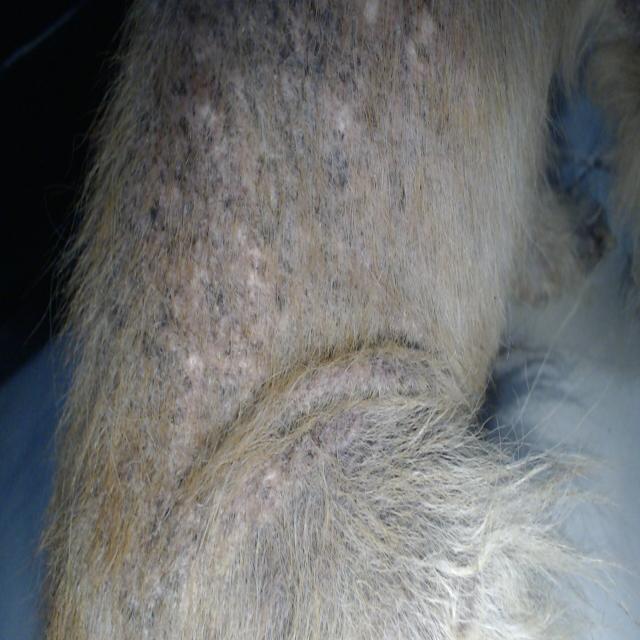
Canine demodicosis (Demodex mange) — caused by Demodex canis mites. Presents with alopecia, follicular papules, pustules, and comedones. Often localized on face and forelimbs.